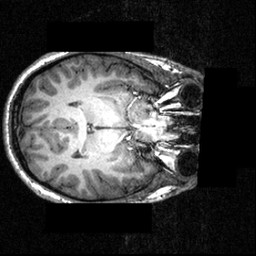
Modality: T1w
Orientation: axial
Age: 25
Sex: male
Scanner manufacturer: siemens
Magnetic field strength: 3.951 T
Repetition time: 1.5 s
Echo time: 0.00335 s